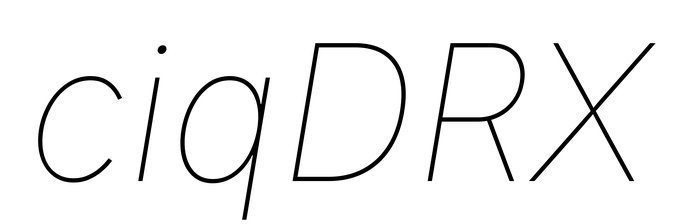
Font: Inter-Italic_Thin_Italic